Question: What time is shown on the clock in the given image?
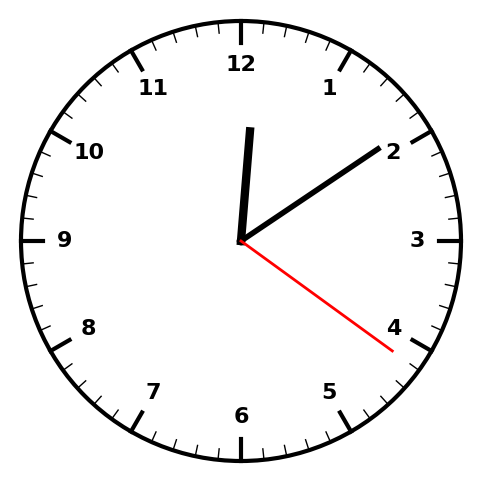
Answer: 12:09:21